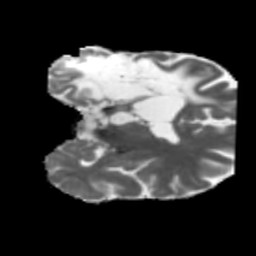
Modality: MD
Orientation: coronal
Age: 41
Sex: male
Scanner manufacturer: siemens
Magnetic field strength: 3 T
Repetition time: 5.47 s
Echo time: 0.0854 s